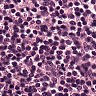
Metastatic tissue present: no